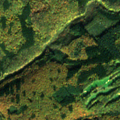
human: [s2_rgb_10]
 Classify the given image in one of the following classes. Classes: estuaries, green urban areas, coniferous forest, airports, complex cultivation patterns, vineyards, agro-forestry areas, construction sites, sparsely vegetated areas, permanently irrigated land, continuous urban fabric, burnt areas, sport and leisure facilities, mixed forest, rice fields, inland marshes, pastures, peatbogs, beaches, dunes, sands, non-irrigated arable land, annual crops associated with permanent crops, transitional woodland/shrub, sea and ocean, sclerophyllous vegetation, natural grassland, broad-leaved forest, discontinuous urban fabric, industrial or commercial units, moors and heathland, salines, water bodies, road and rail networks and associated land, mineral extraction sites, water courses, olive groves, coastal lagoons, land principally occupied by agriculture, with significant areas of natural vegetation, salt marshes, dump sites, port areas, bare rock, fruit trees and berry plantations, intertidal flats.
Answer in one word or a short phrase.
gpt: sport and leisure facilities, broad-leaved forest, mixed forest